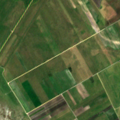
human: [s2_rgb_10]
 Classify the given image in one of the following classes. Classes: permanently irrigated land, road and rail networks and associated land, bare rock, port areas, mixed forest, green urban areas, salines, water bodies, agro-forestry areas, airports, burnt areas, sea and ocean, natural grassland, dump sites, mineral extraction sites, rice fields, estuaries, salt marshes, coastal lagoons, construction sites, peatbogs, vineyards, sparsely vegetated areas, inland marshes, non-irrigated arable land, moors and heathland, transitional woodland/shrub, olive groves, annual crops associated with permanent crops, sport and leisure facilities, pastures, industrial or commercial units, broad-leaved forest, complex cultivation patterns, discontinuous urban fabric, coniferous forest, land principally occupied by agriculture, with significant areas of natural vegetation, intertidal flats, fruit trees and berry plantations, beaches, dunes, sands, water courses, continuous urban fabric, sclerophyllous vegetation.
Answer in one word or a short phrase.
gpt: non-irrigated arable land, vineyards, natural grassland, inland marshes